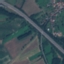
Land use / land cover: Highway